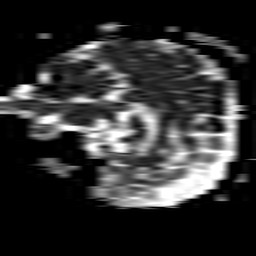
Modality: ADC
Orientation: sagittal
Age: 55
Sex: female
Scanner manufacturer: philips
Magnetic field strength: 1.5 T
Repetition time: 3.398 s
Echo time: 0.06922 s